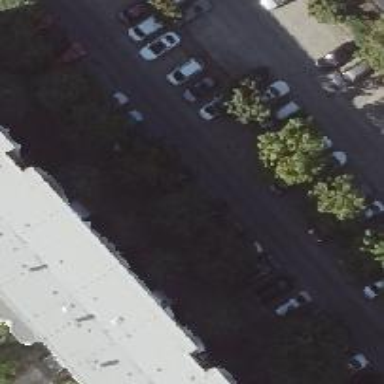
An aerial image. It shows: Street side parking on concrete surface.